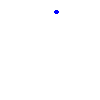
Particle: pion